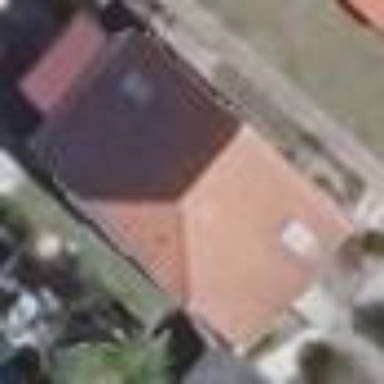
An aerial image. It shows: House with gabled roof. The roof extends across the building.